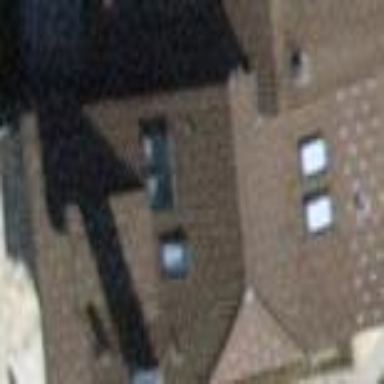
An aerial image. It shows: Simple house.